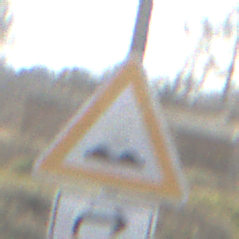
Verkehrszeichen: UnebeneFahrbahn
Zusatzzeichen unten: RichtungsangabeDurchPfeile5
Umgebung: Outdoor, Suburban
Tageszeit: MorningAfternoon
Wetter: PartlyCloudy
Licht: Natural
Jahreszeit: NotSpecified
Kontrast: HighContrast